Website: home-depot
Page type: billing-address
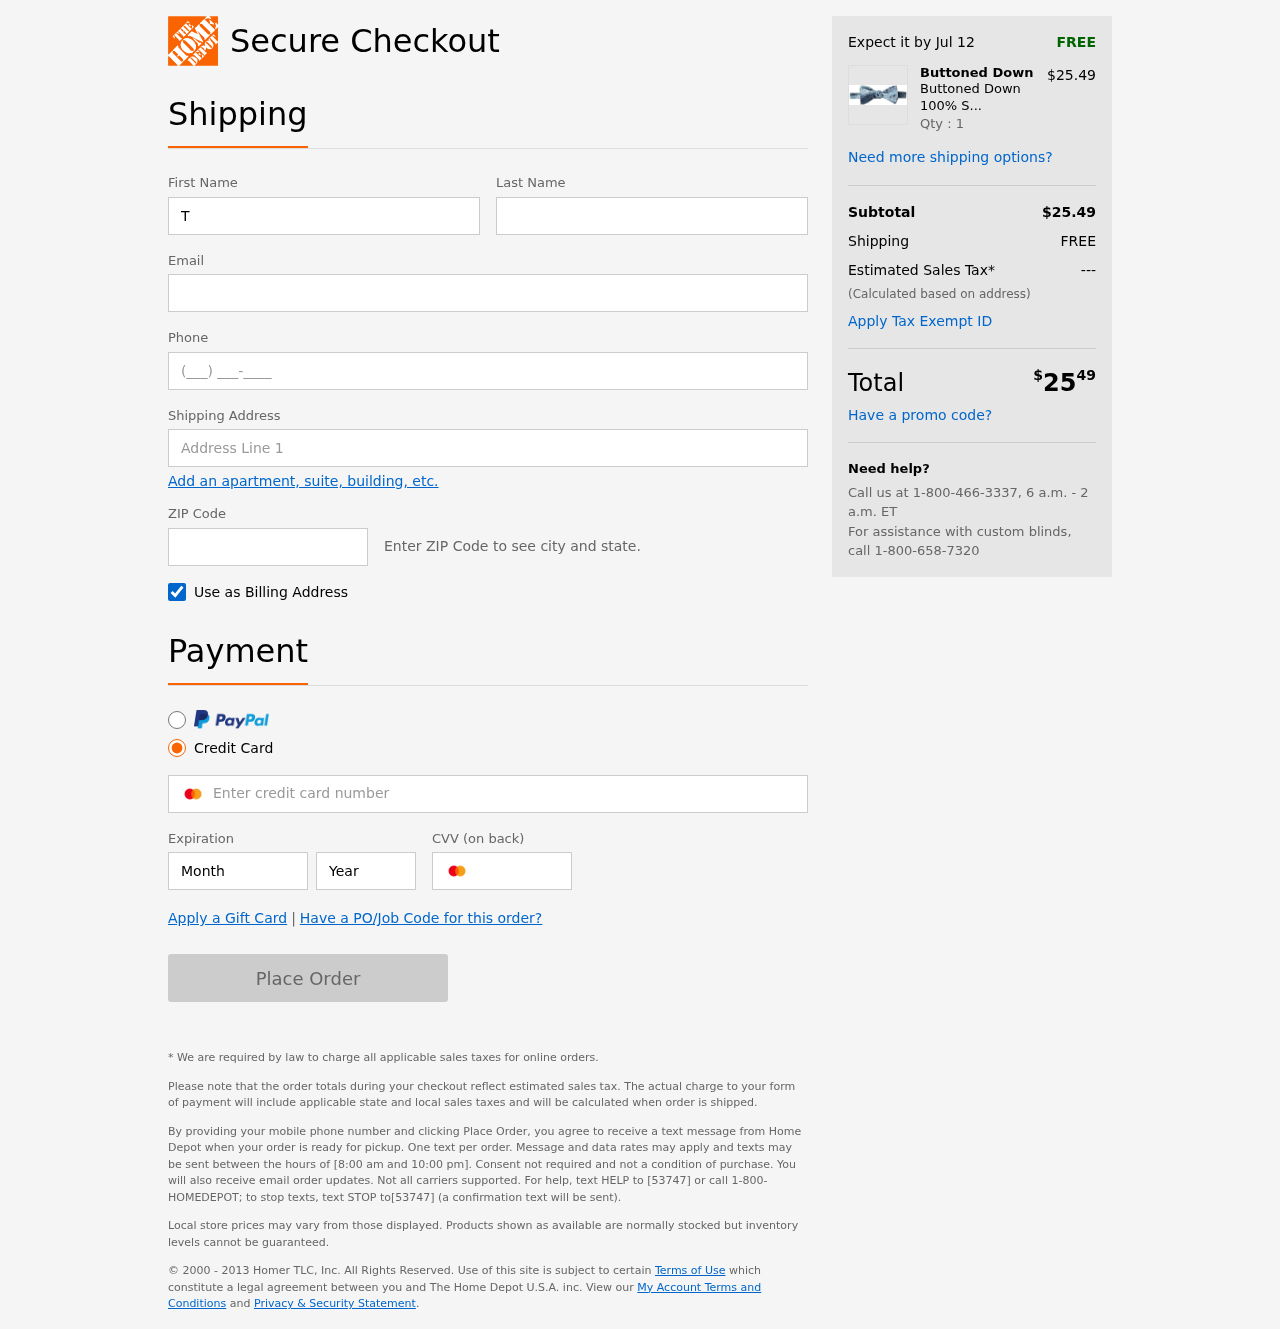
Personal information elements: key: PII_FIRSTNAME
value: Terri
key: PII_LASTNAME
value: Webster
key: PII_EMAIL
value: terri_webster@hotmail.com
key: PII_PHONE
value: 9104394106
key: PII_STREET
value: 432 Laura Terrace Apt. 480
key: PII_POSTCODE
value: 12178
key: PII_CARD_NUMBER
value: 2249 2600 4394 8089
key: PII_CARD_EXPIRY_MONTH
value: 09
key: PII_CARD_CVV
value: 037
Product elements: key: PRODUCT1_BRAND
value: Buttoned Down
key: PRODUCT1_NAME
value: Buttoned Down 100% Silk Self Bow Tie, Turquoise Paisley, One Size
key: PRODUCT1_PRICE
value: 25.49
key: PRODUCT1_QUANTITY
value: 1
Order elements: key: ORDER_DELIVERY_DATE
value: Jul 12
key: ORDER_SUBTOTAL
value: $25.49
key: ORDER_SHIPPING_COST
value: FREE
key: ORDER_TAX
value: ---
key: ORDER_TOTAL2
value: $2549